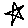
Label: star